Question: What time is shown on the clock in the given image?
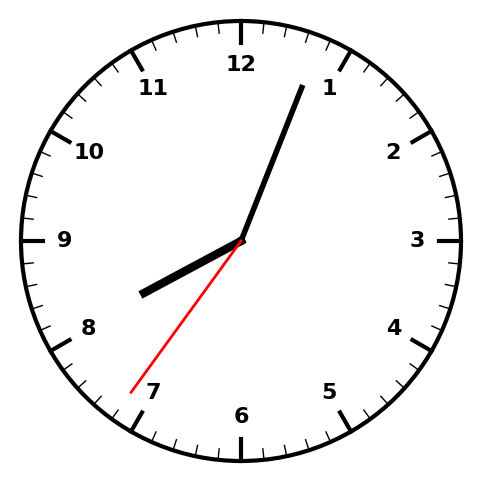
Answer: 08:03:36